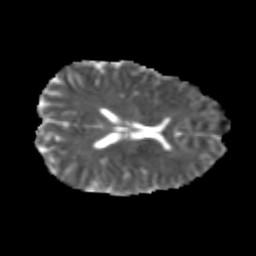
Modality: MD
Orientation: axial
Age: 25
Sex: male
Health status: healthy
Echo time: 0.074 s